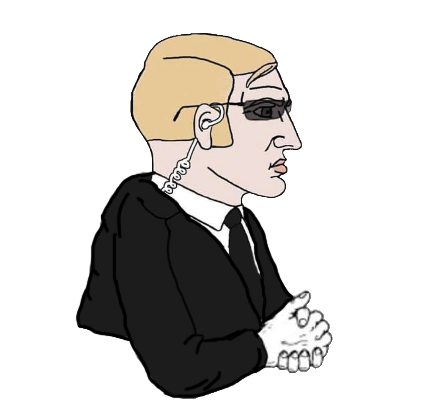
Label: 4_Yes_Chad